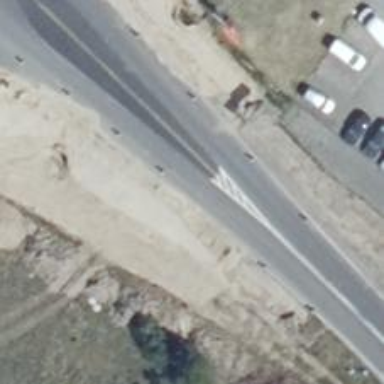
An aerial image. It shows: Secondary road with asphalt surface.